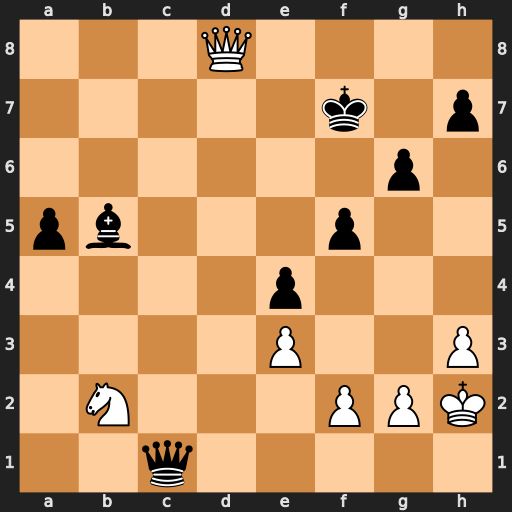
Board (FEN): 3Q4/5k1p/6p1/pb3p2/4p3/4P2P/1N3PPK/2q5
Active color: w
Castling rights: -
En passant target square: -
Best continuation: Qd5+ Kf6 Qxb5